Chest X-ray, PA view. Patient: 22 years old, sex F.
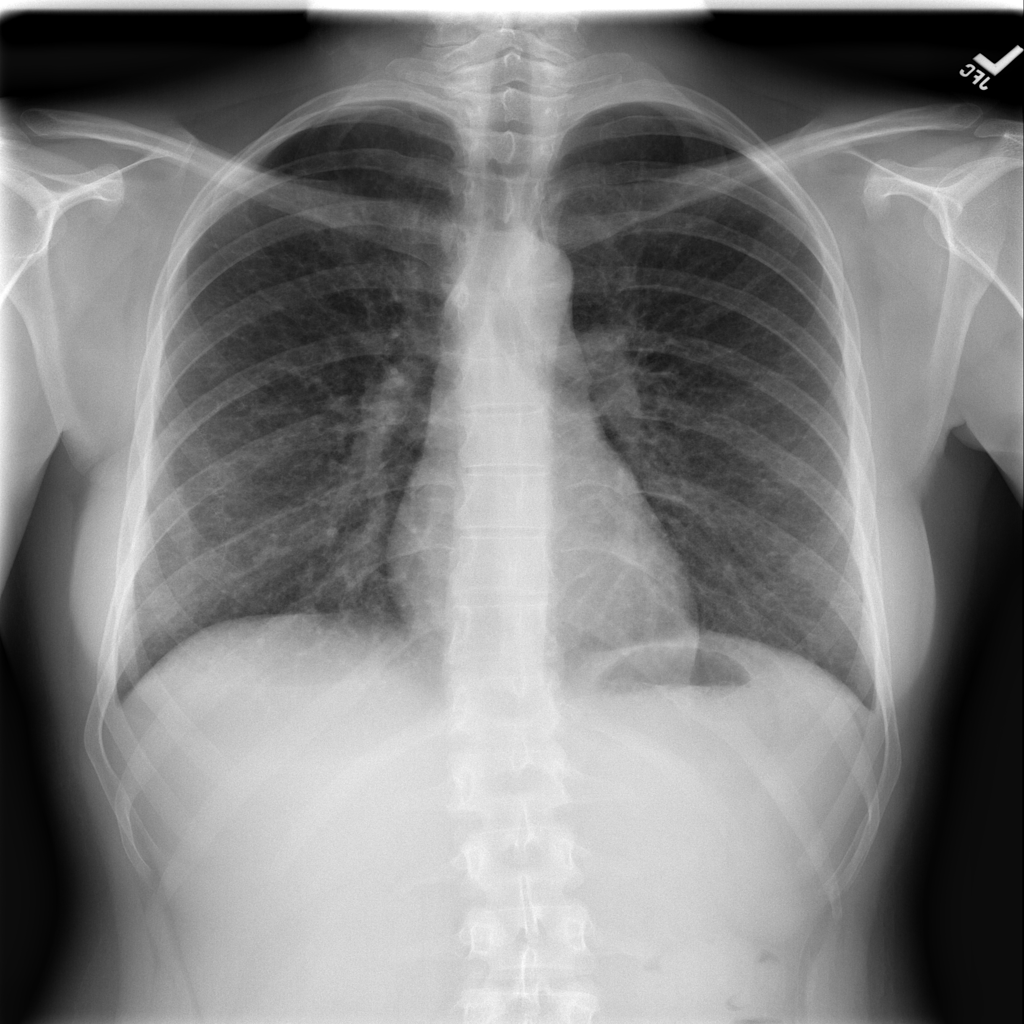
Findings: No Finding